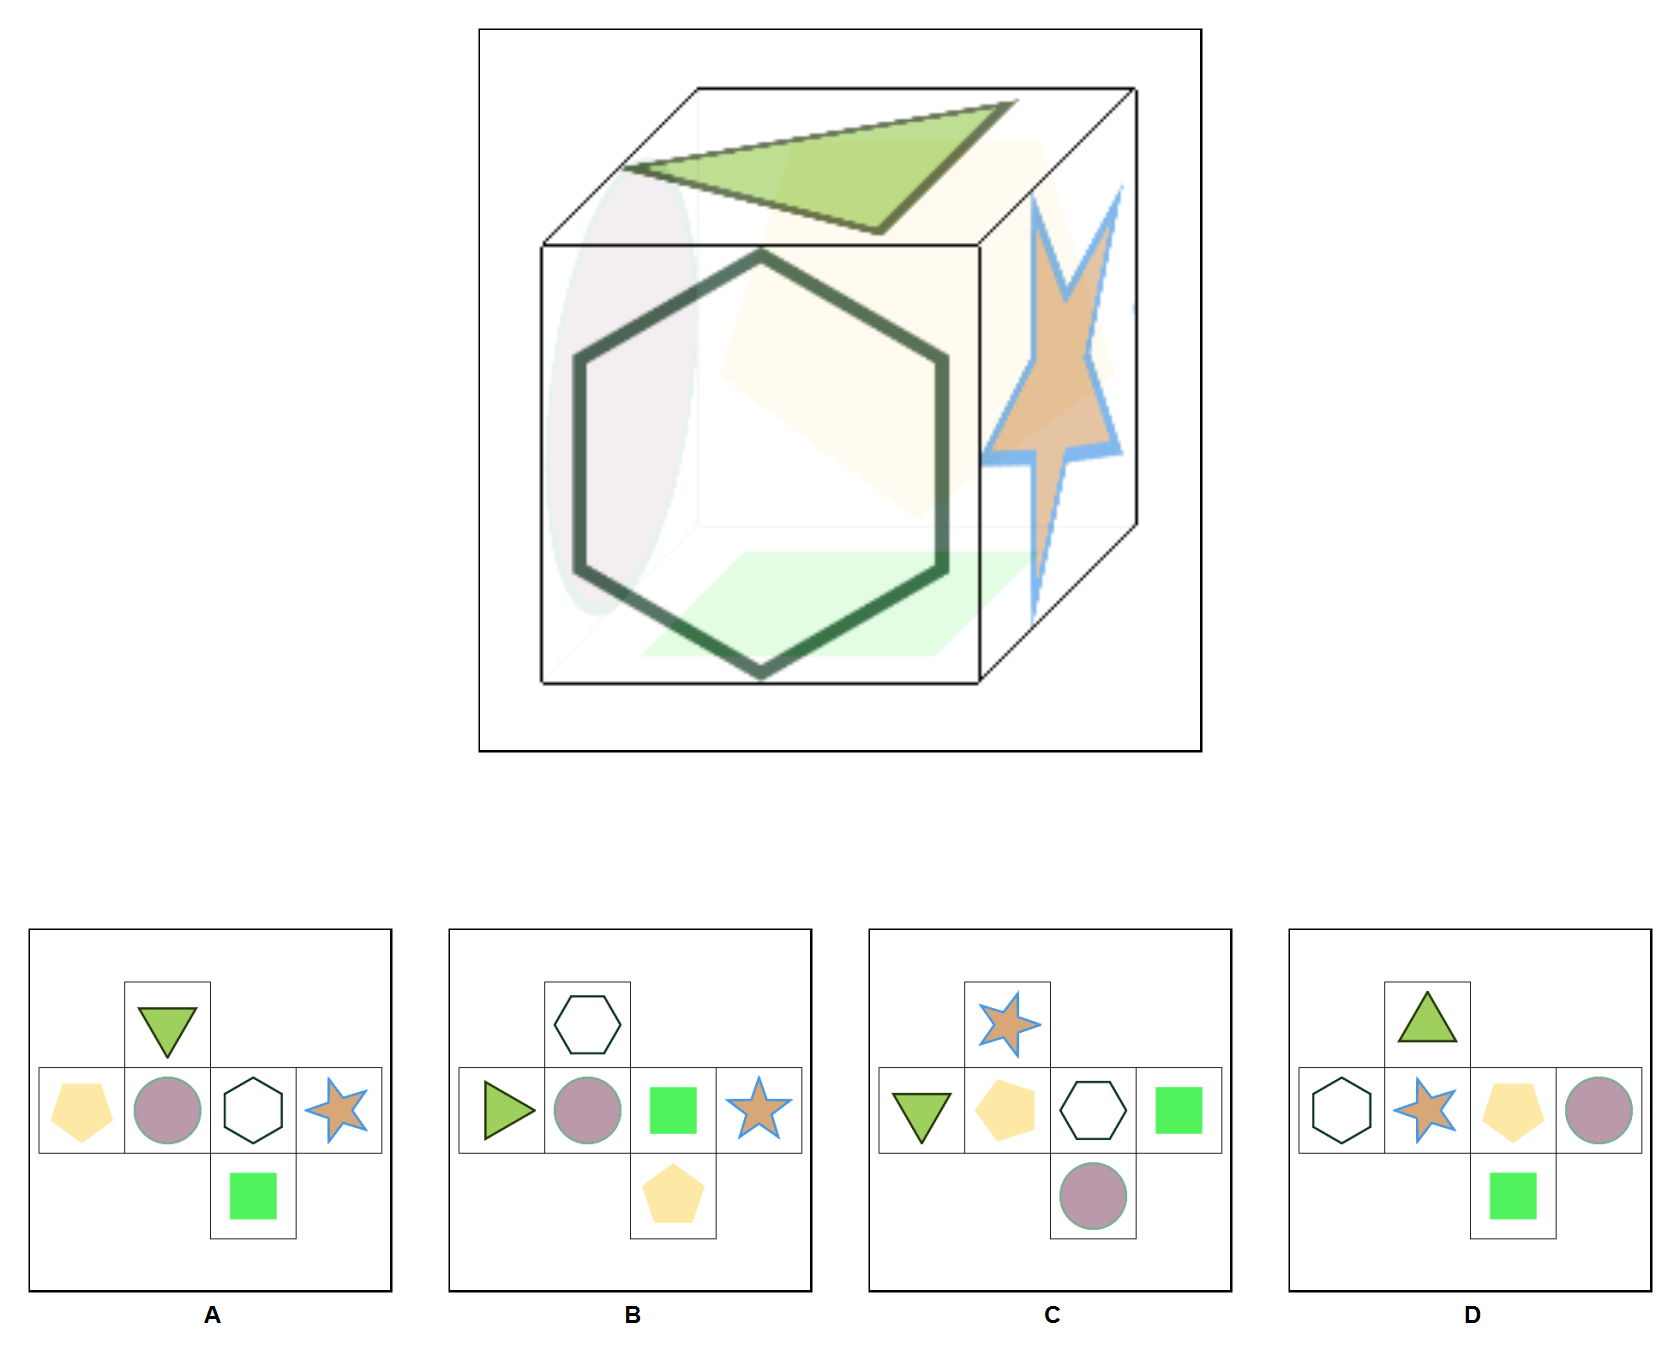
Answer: C